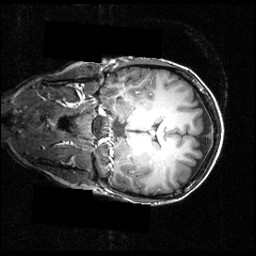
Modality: T1w
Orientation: coronal
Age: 26
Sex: female
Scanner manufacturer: siemens
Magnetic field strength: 3.951 T
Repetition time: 1.5 s
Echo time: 0.00335 s